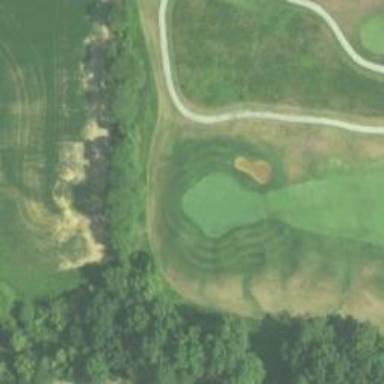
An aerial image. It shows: Golf hole.